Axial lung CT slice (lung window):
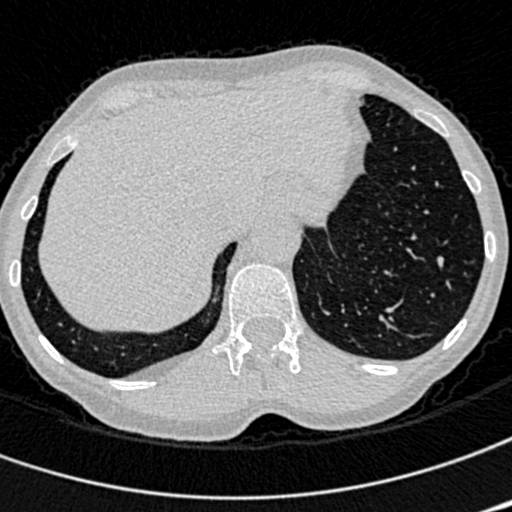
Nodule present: no